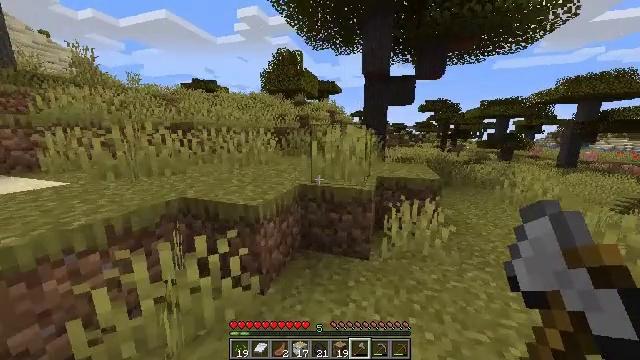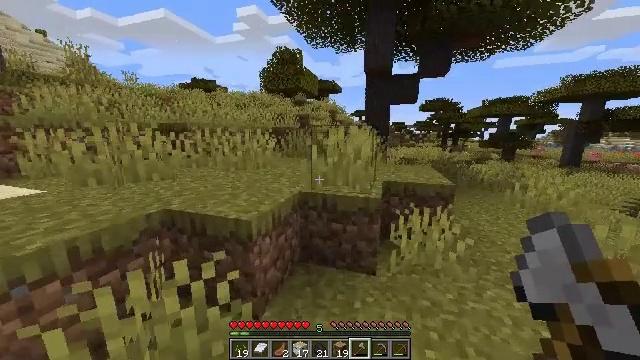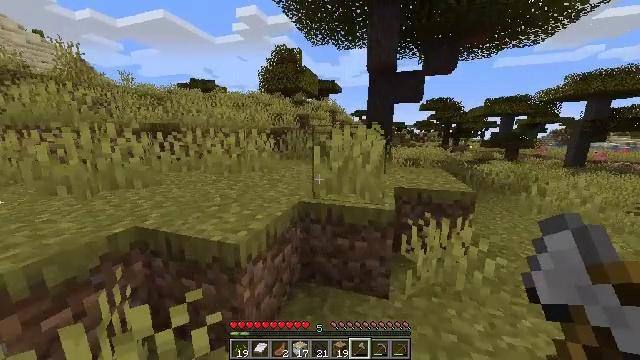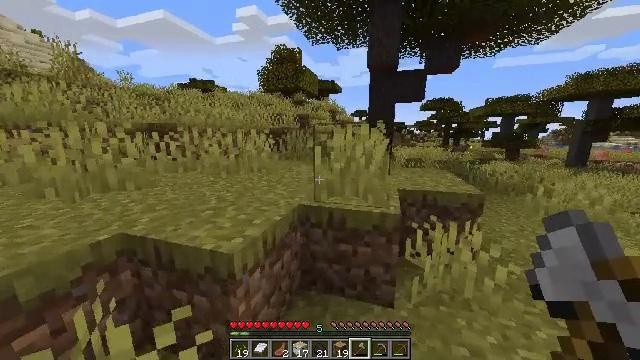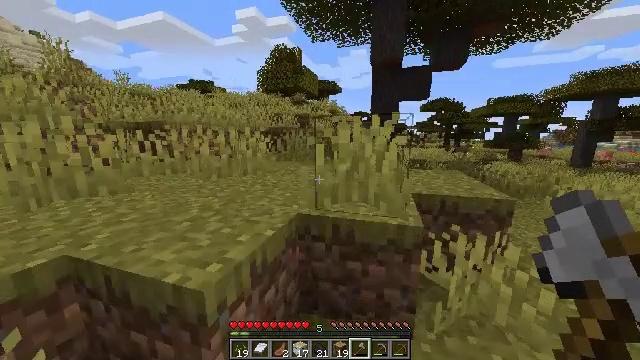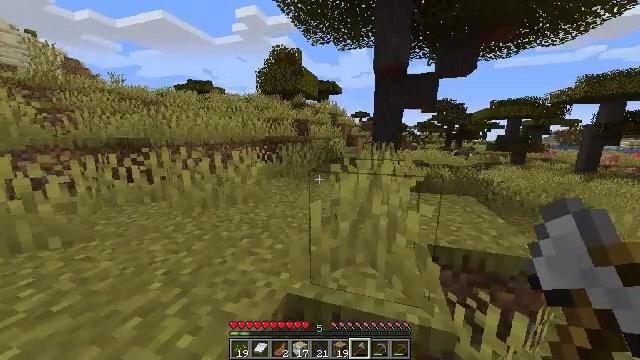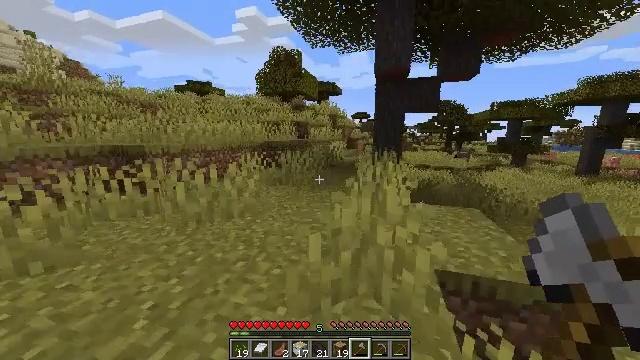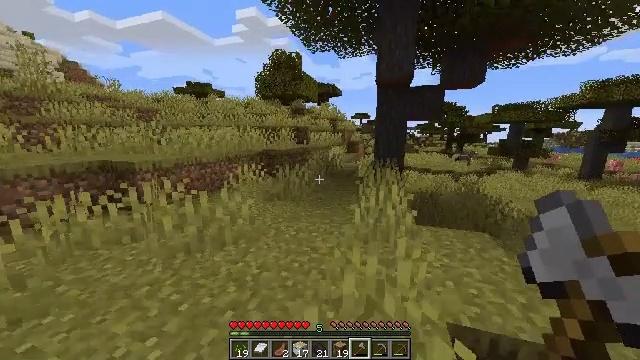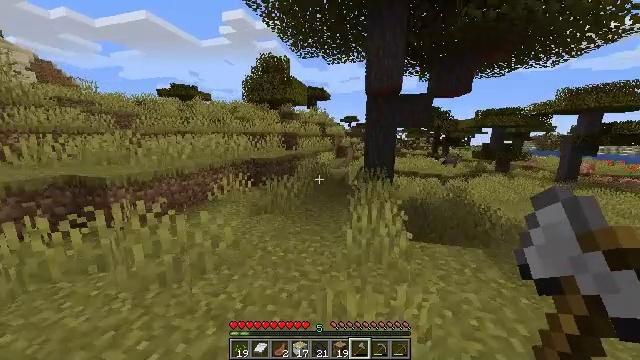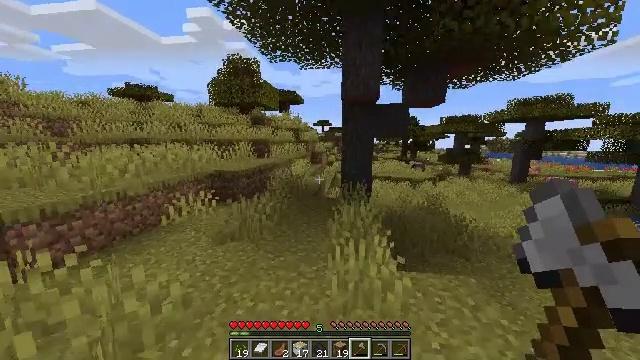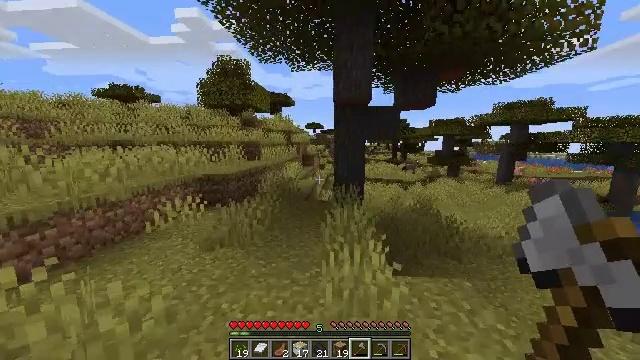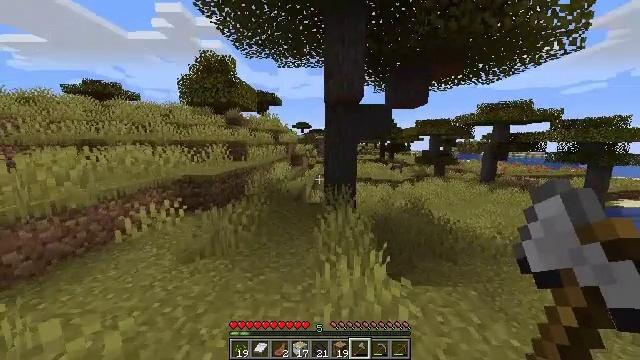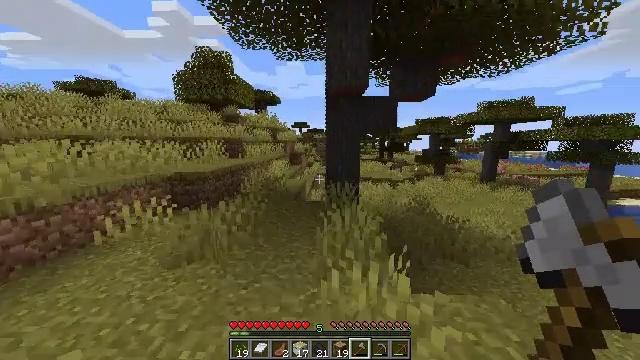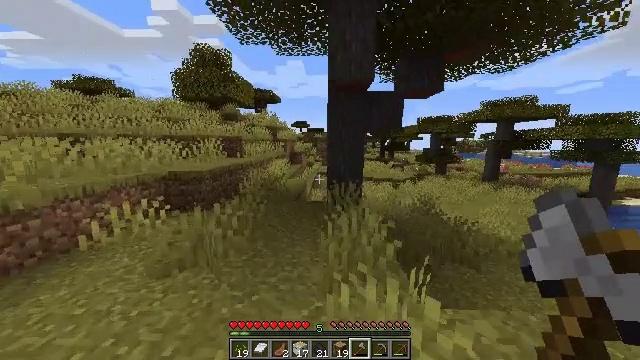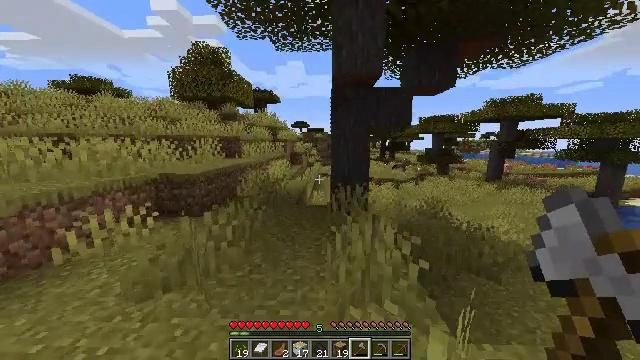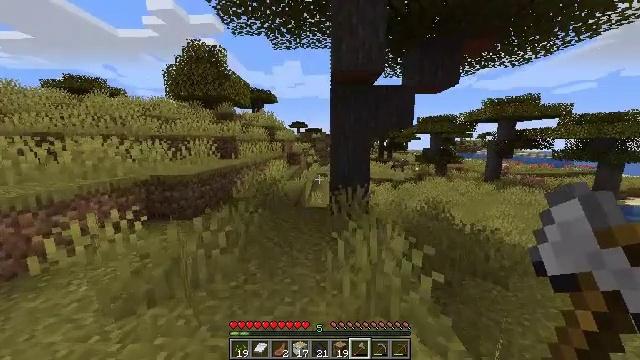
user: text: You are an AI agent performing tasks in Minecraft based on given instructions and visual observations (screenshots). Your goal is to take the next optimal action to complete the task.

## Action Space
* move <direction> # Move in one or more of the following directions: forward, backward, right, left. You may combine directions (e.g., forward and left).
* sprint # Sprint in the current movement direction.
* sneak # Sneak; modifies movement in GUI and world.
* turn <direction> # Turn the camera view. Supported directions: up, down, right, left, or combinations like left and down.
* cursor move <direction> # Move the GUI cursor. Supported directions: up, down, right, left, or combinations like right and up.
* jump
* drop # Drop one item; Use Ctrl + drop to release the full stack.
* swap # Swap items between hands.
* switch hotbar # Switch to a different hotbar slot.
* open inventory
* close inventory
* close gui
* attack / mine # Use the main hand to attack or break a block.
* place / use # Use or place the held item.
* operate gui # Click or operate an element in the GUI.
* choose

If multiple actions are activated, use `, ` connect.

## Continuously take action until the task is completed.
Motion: motion action
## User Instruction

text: Break the acacia log from the tree.
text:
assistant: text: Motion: move forward
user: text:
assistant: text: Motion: move forward
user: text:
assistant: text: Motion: move forward
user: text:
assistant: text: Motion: move forward
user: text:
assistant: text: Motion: move forward, jump
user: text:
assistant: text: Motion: move forward, jump
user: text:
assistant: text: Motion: move forward, jump
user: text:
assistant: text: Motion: move forward, turn right, jump
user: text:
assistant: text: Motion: move forward, turn right
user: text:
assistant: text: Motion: move forward, turn right
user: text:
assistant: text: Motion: move forward, turn right
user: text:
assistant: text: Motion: move forward
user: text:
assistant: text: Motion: move forward
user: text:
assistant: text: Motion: move forward
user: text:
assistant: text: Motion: move forward
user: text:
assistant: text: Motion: move forward, turn right
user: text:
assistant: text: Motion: move forward, turn right
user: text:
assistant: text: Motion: move forward and move left, turn right
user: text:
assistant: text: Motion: move forward and move left, turn right
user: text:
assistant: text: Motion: move forward and move left, turn right
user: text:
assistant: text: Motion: move forward and move left, turn right
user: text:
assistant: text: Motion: move forward and move left, turn right
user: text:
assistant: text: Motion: move forward and move left
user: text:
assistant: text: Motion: move forward and move left
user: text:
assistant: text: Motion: move forward and move left, turn right
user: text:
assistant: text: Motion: move forward and move left, turn right
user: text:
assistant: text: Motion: move forward and move left, turn right and down
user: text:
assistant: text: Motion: move forward and move left, turn right
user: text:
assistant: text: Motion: move forward and move left, turn right
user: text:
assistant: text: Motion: move forward and move left, turn right and down, attack / mine